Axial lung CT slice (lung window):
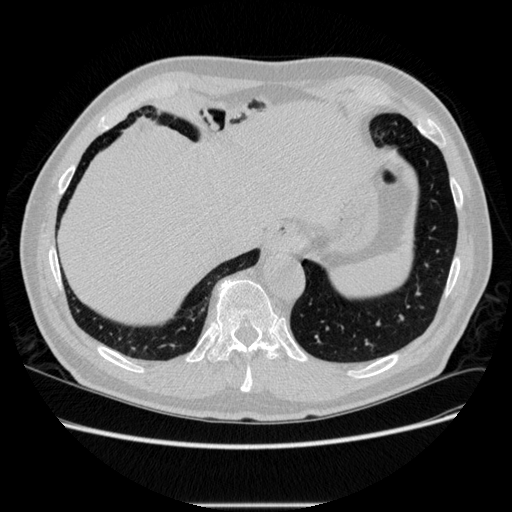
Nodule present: no